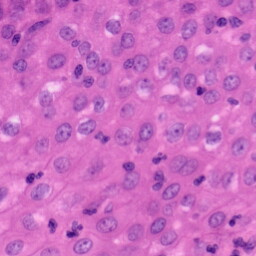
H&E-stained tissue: Tonsil